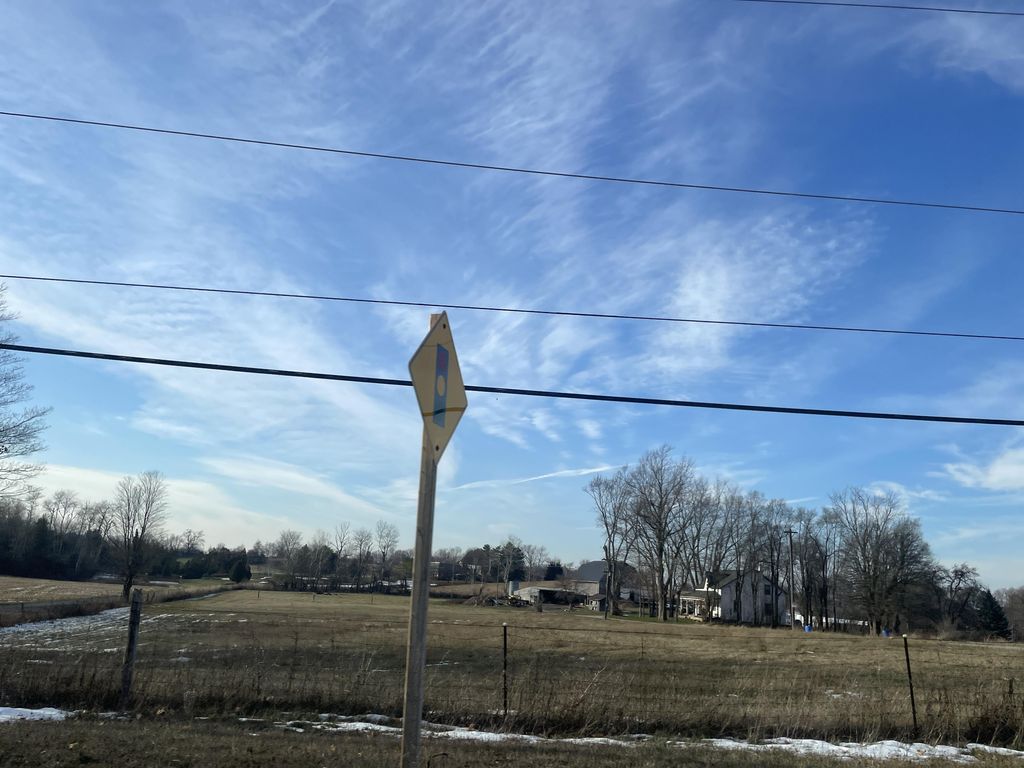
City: kitchener-waterloo